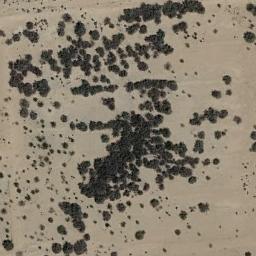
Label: chaparral